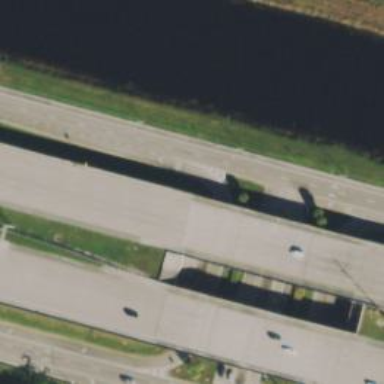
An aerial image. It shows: Bridge over motorway.